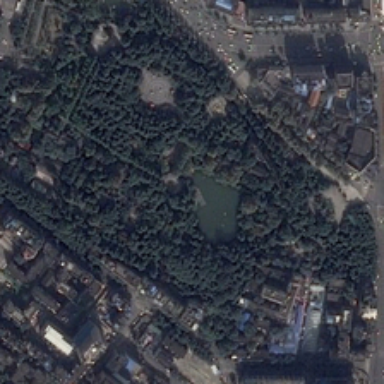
The park is very broad .